This time-frequency spectrogram was computed from a bearing vibration snapshot; brighter regions carry more energy. What is the most likely bearing condition (normal, inner_race, outer_race, ball)?
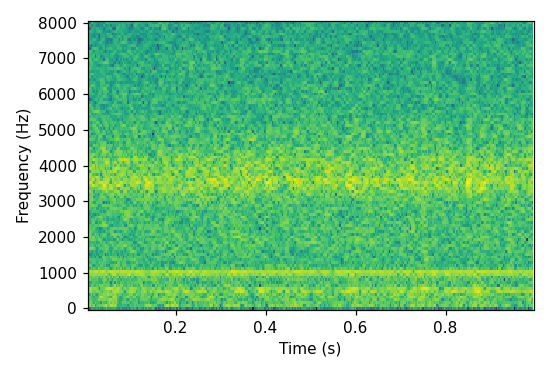
Answer: normal